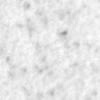
Label: no_change